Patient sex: M
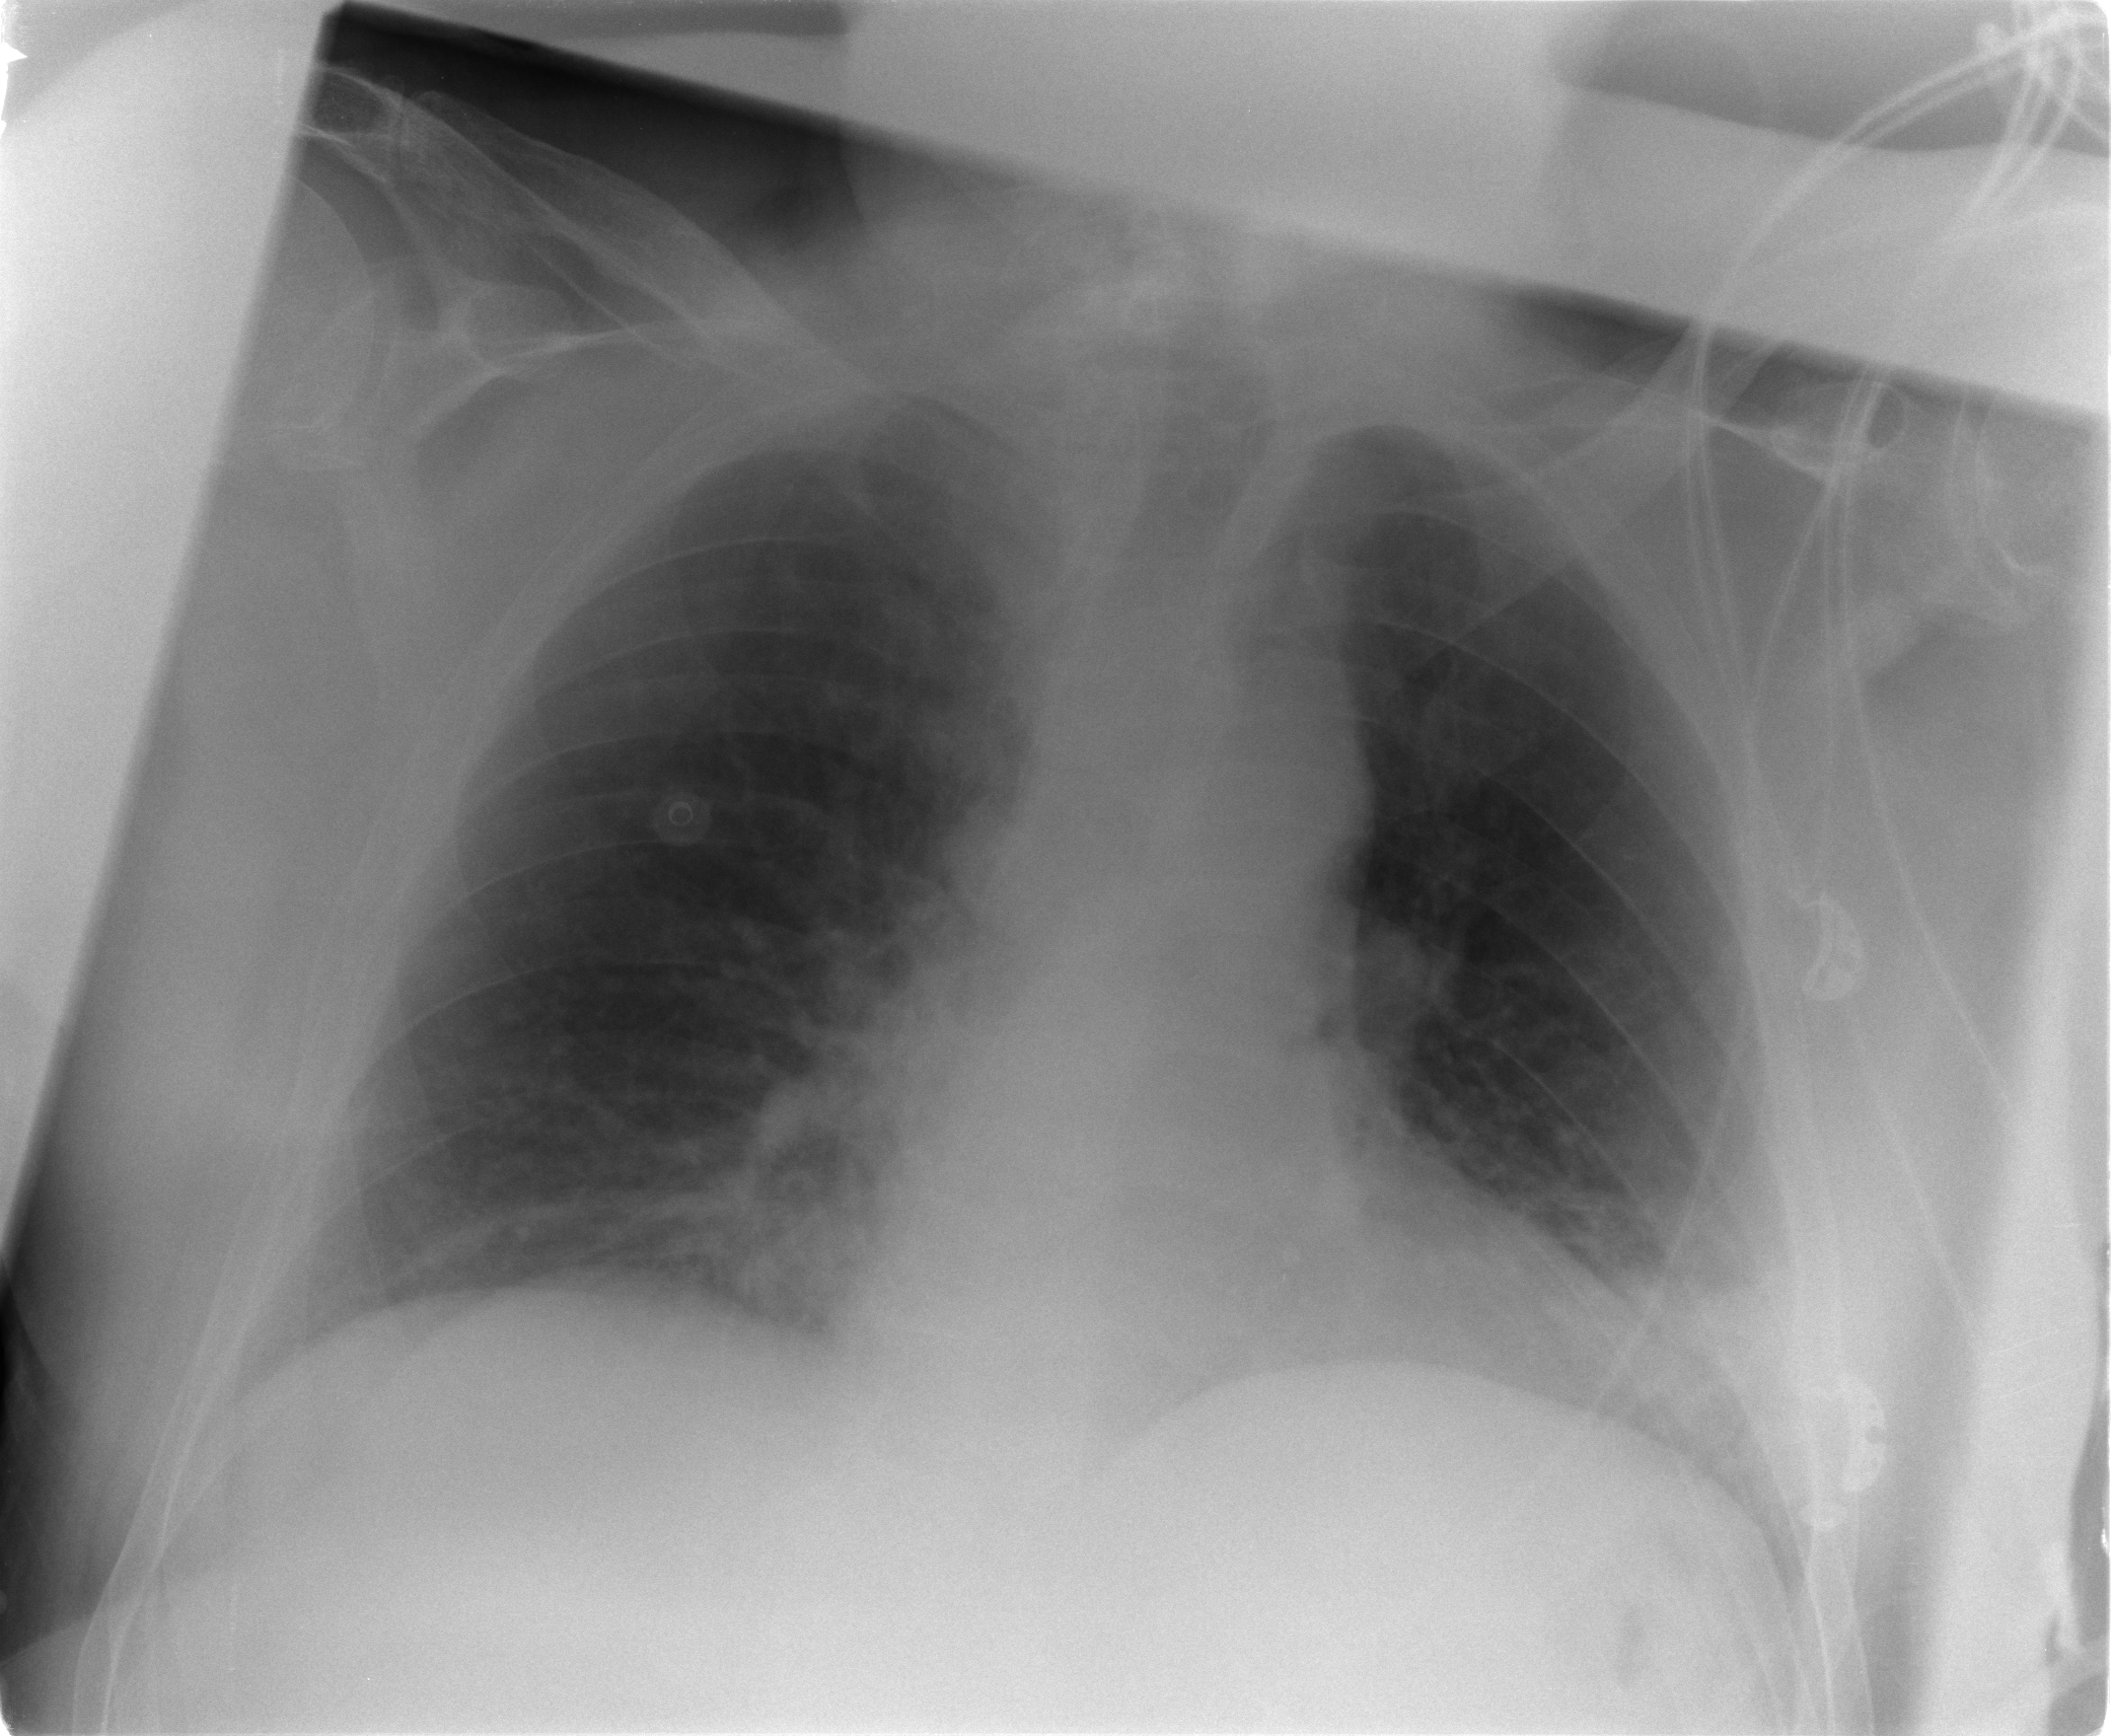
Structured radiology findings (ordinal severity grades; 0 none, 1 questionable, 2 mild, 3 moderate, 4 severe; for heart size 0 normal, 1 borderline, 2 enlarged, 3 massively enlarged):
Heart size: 0
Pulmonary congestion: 3
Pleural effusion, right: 0
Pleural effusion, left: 0
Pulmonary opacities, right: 0
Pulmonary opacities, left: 2
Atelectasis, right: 0
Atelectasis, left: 3